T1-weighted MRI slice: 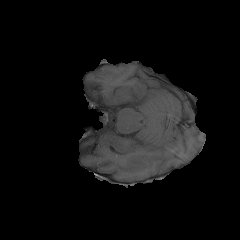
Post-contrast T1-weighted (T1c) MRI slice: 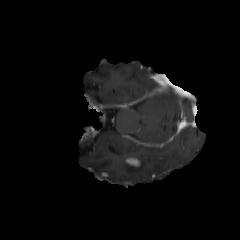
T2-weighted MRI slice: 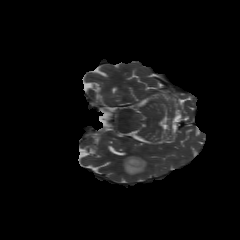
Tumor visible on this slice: yes